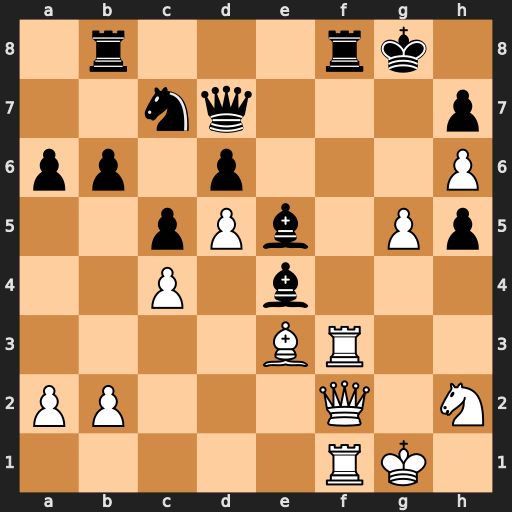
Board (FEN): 1r3rk1/2nq3p/pp1p3P/2pPb1Pp/2P1b3/4BR2/PP3Q1N/5RK1
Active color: w
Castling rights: -
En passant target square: -
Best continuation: Rxf8+ Rxf8 Qxf8#